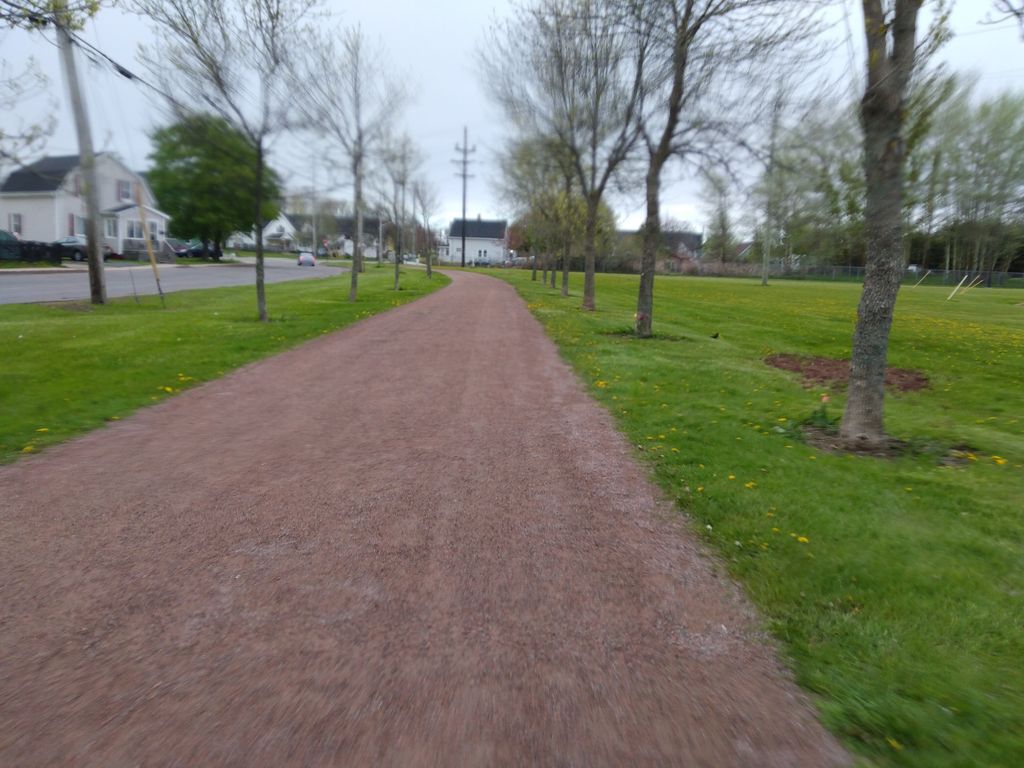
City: charlottetown